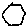
Label: hexagon